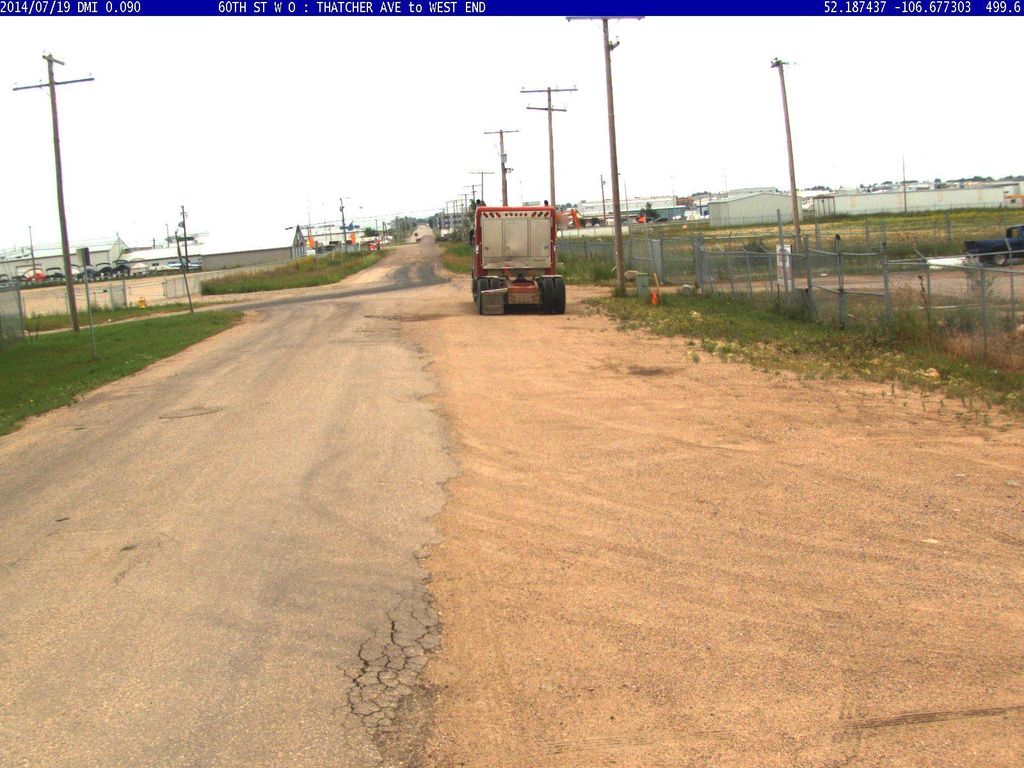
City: saskatoon